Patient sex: F
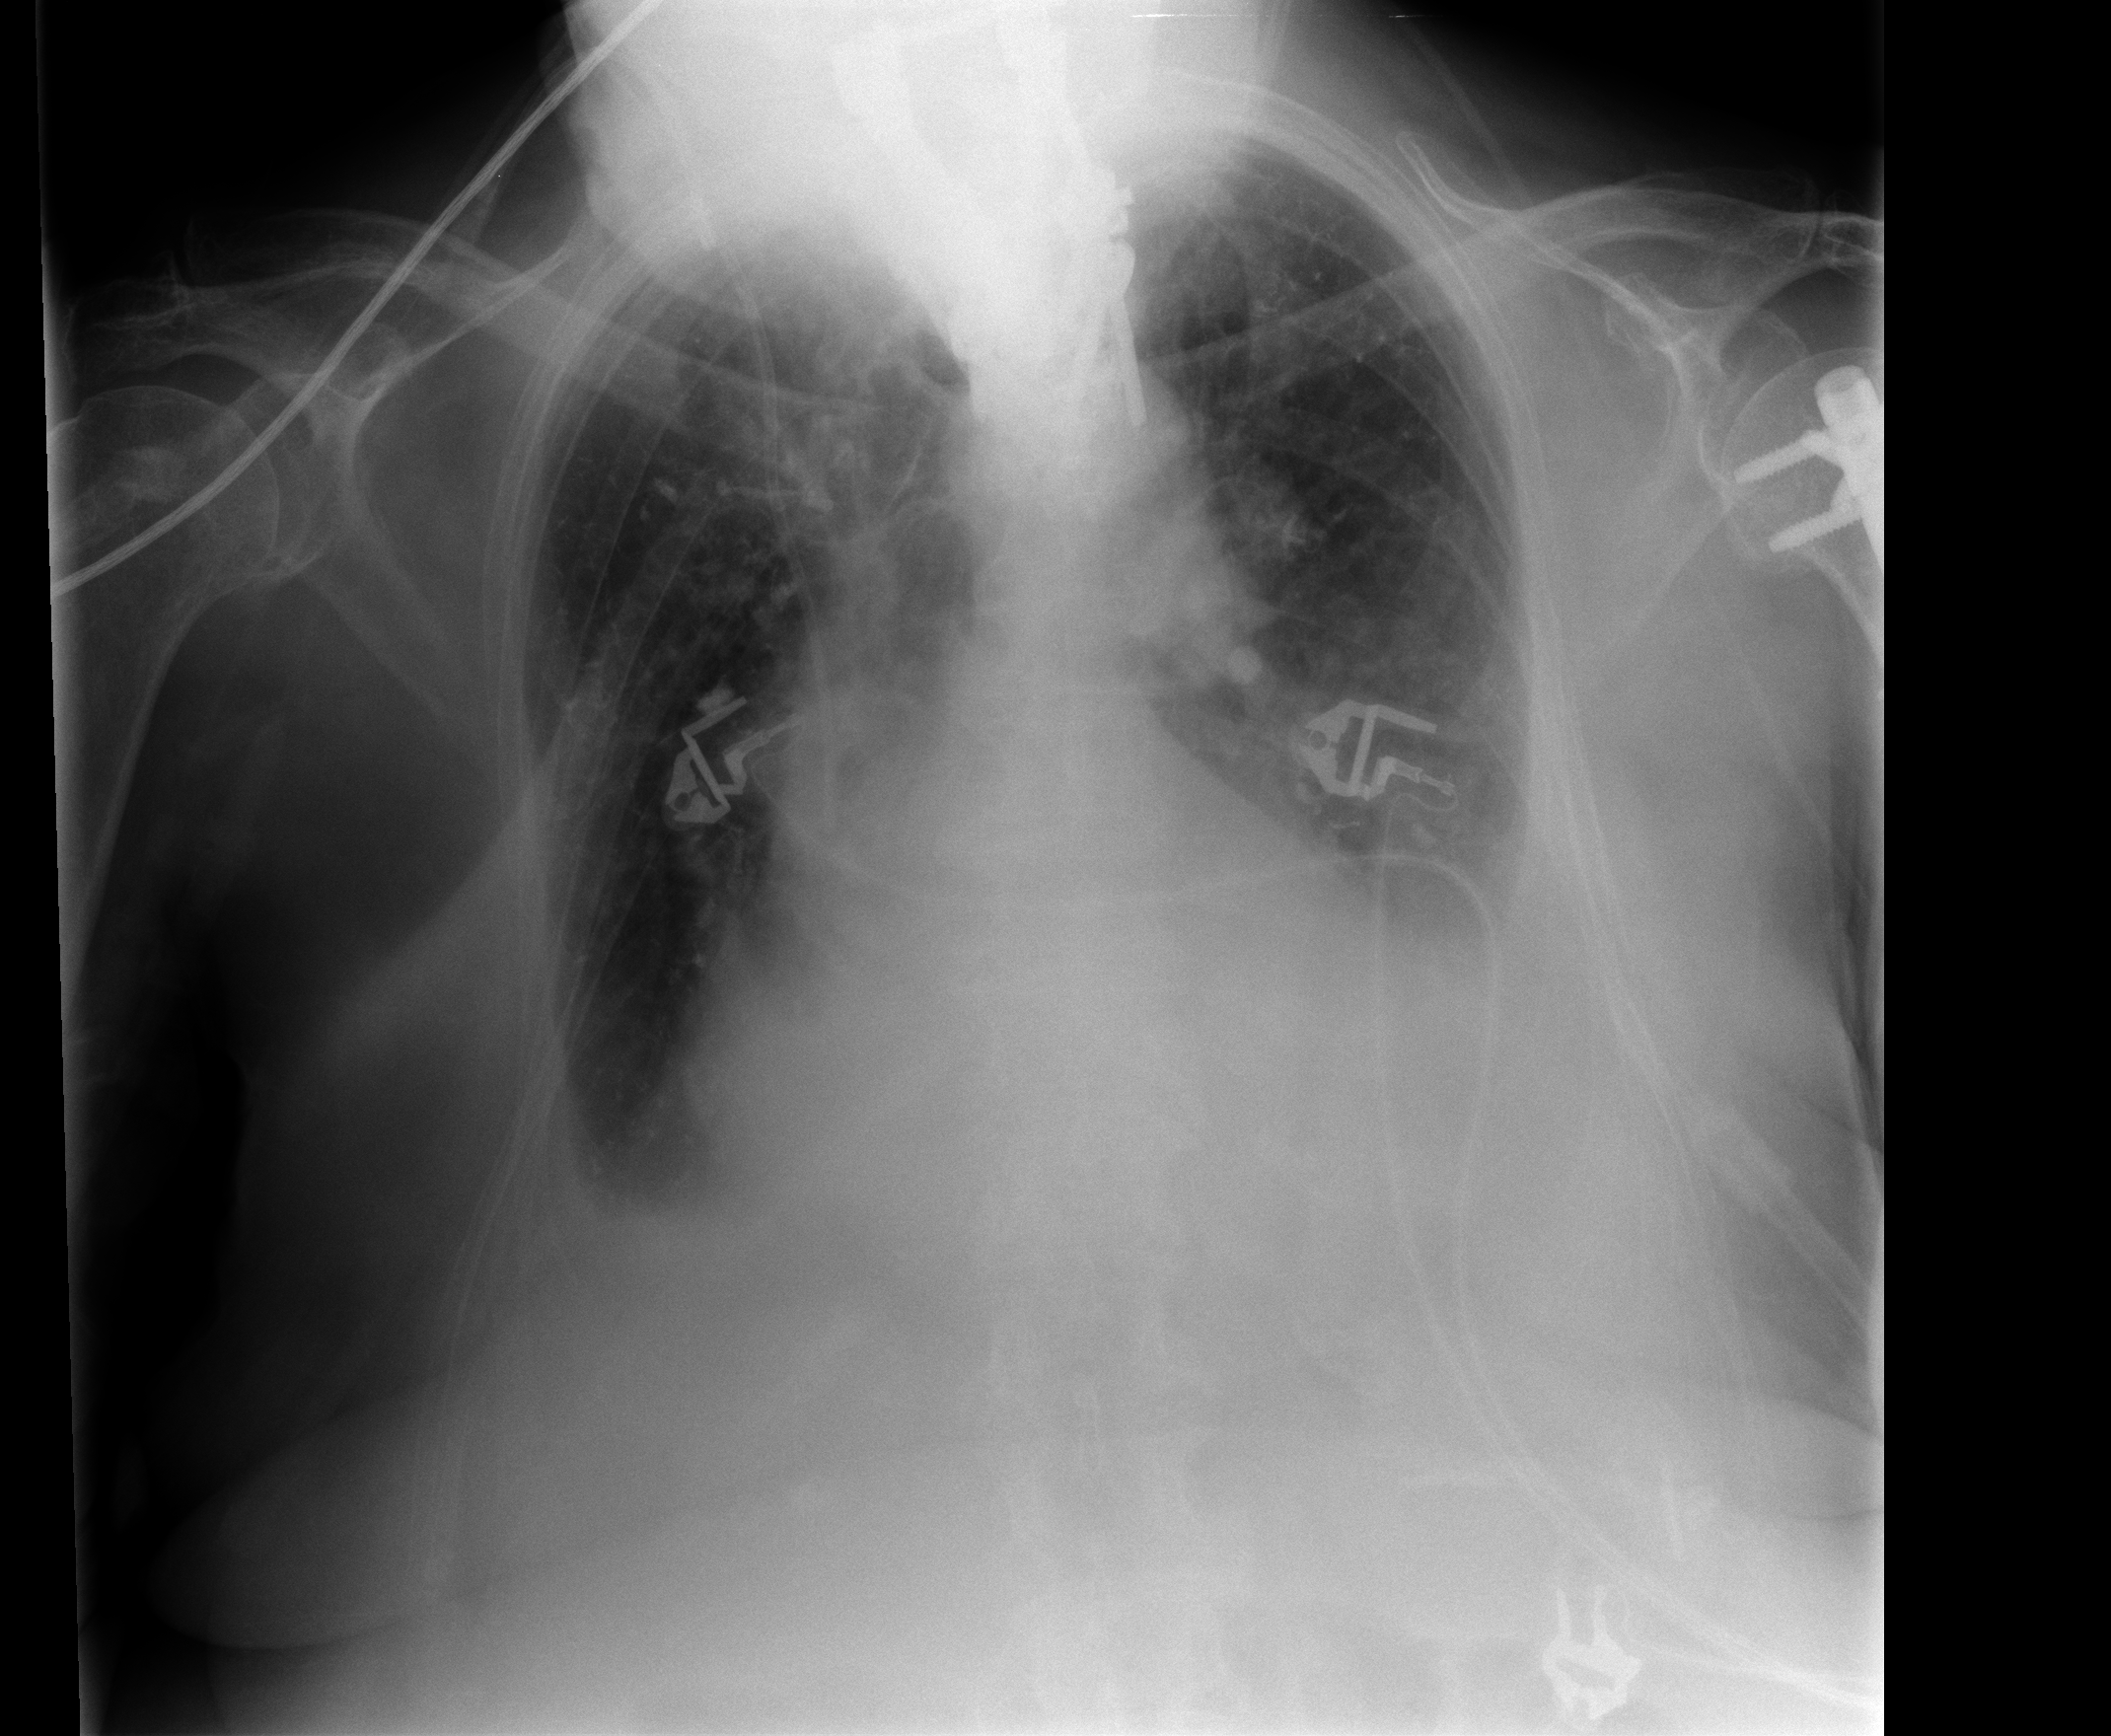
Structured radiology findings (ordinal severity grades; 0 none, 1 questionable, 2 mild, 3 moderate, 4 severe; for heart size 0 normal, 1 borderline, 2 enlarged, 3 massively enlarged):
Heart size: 2
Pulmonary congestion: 0
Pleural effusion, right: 2
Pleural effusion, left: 2
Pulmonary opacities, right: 0
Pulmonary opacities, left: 1
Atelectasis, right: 2
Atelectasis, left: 2